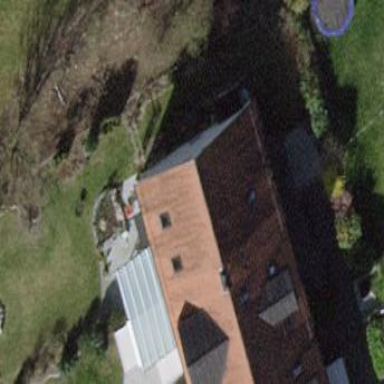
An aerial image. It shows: Terrace building.